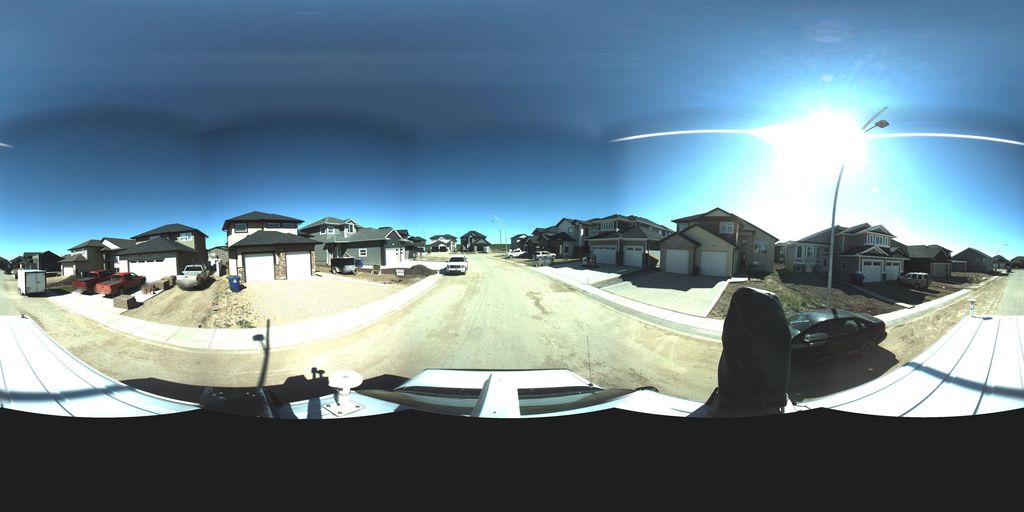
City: saskatoon